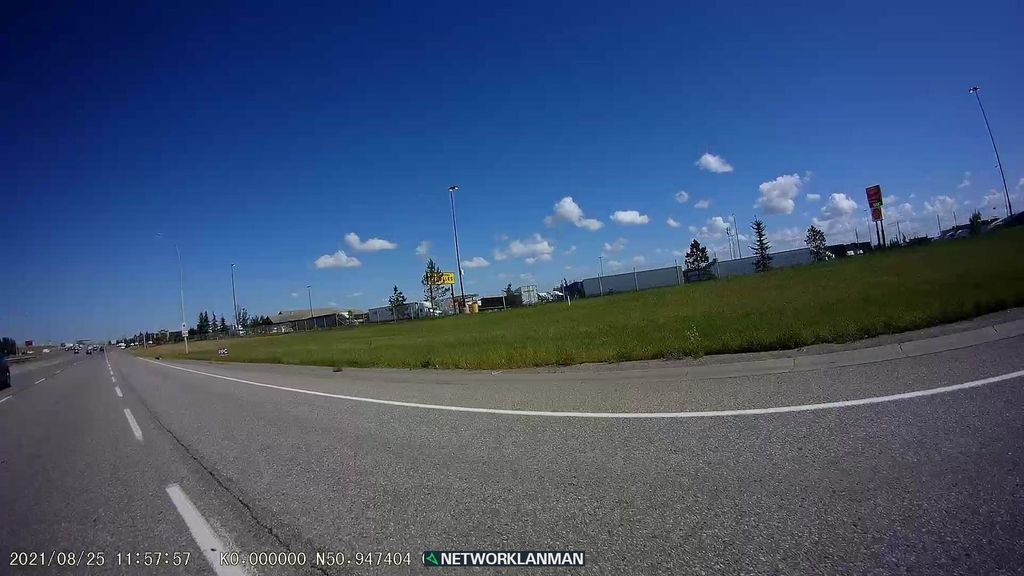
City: calgary